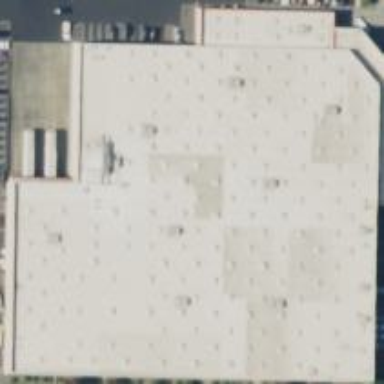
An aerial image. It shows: Wholesale shop located inside building.